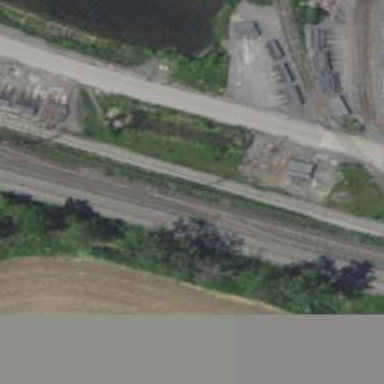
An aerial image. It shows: Railway siding with rails.